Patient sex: M
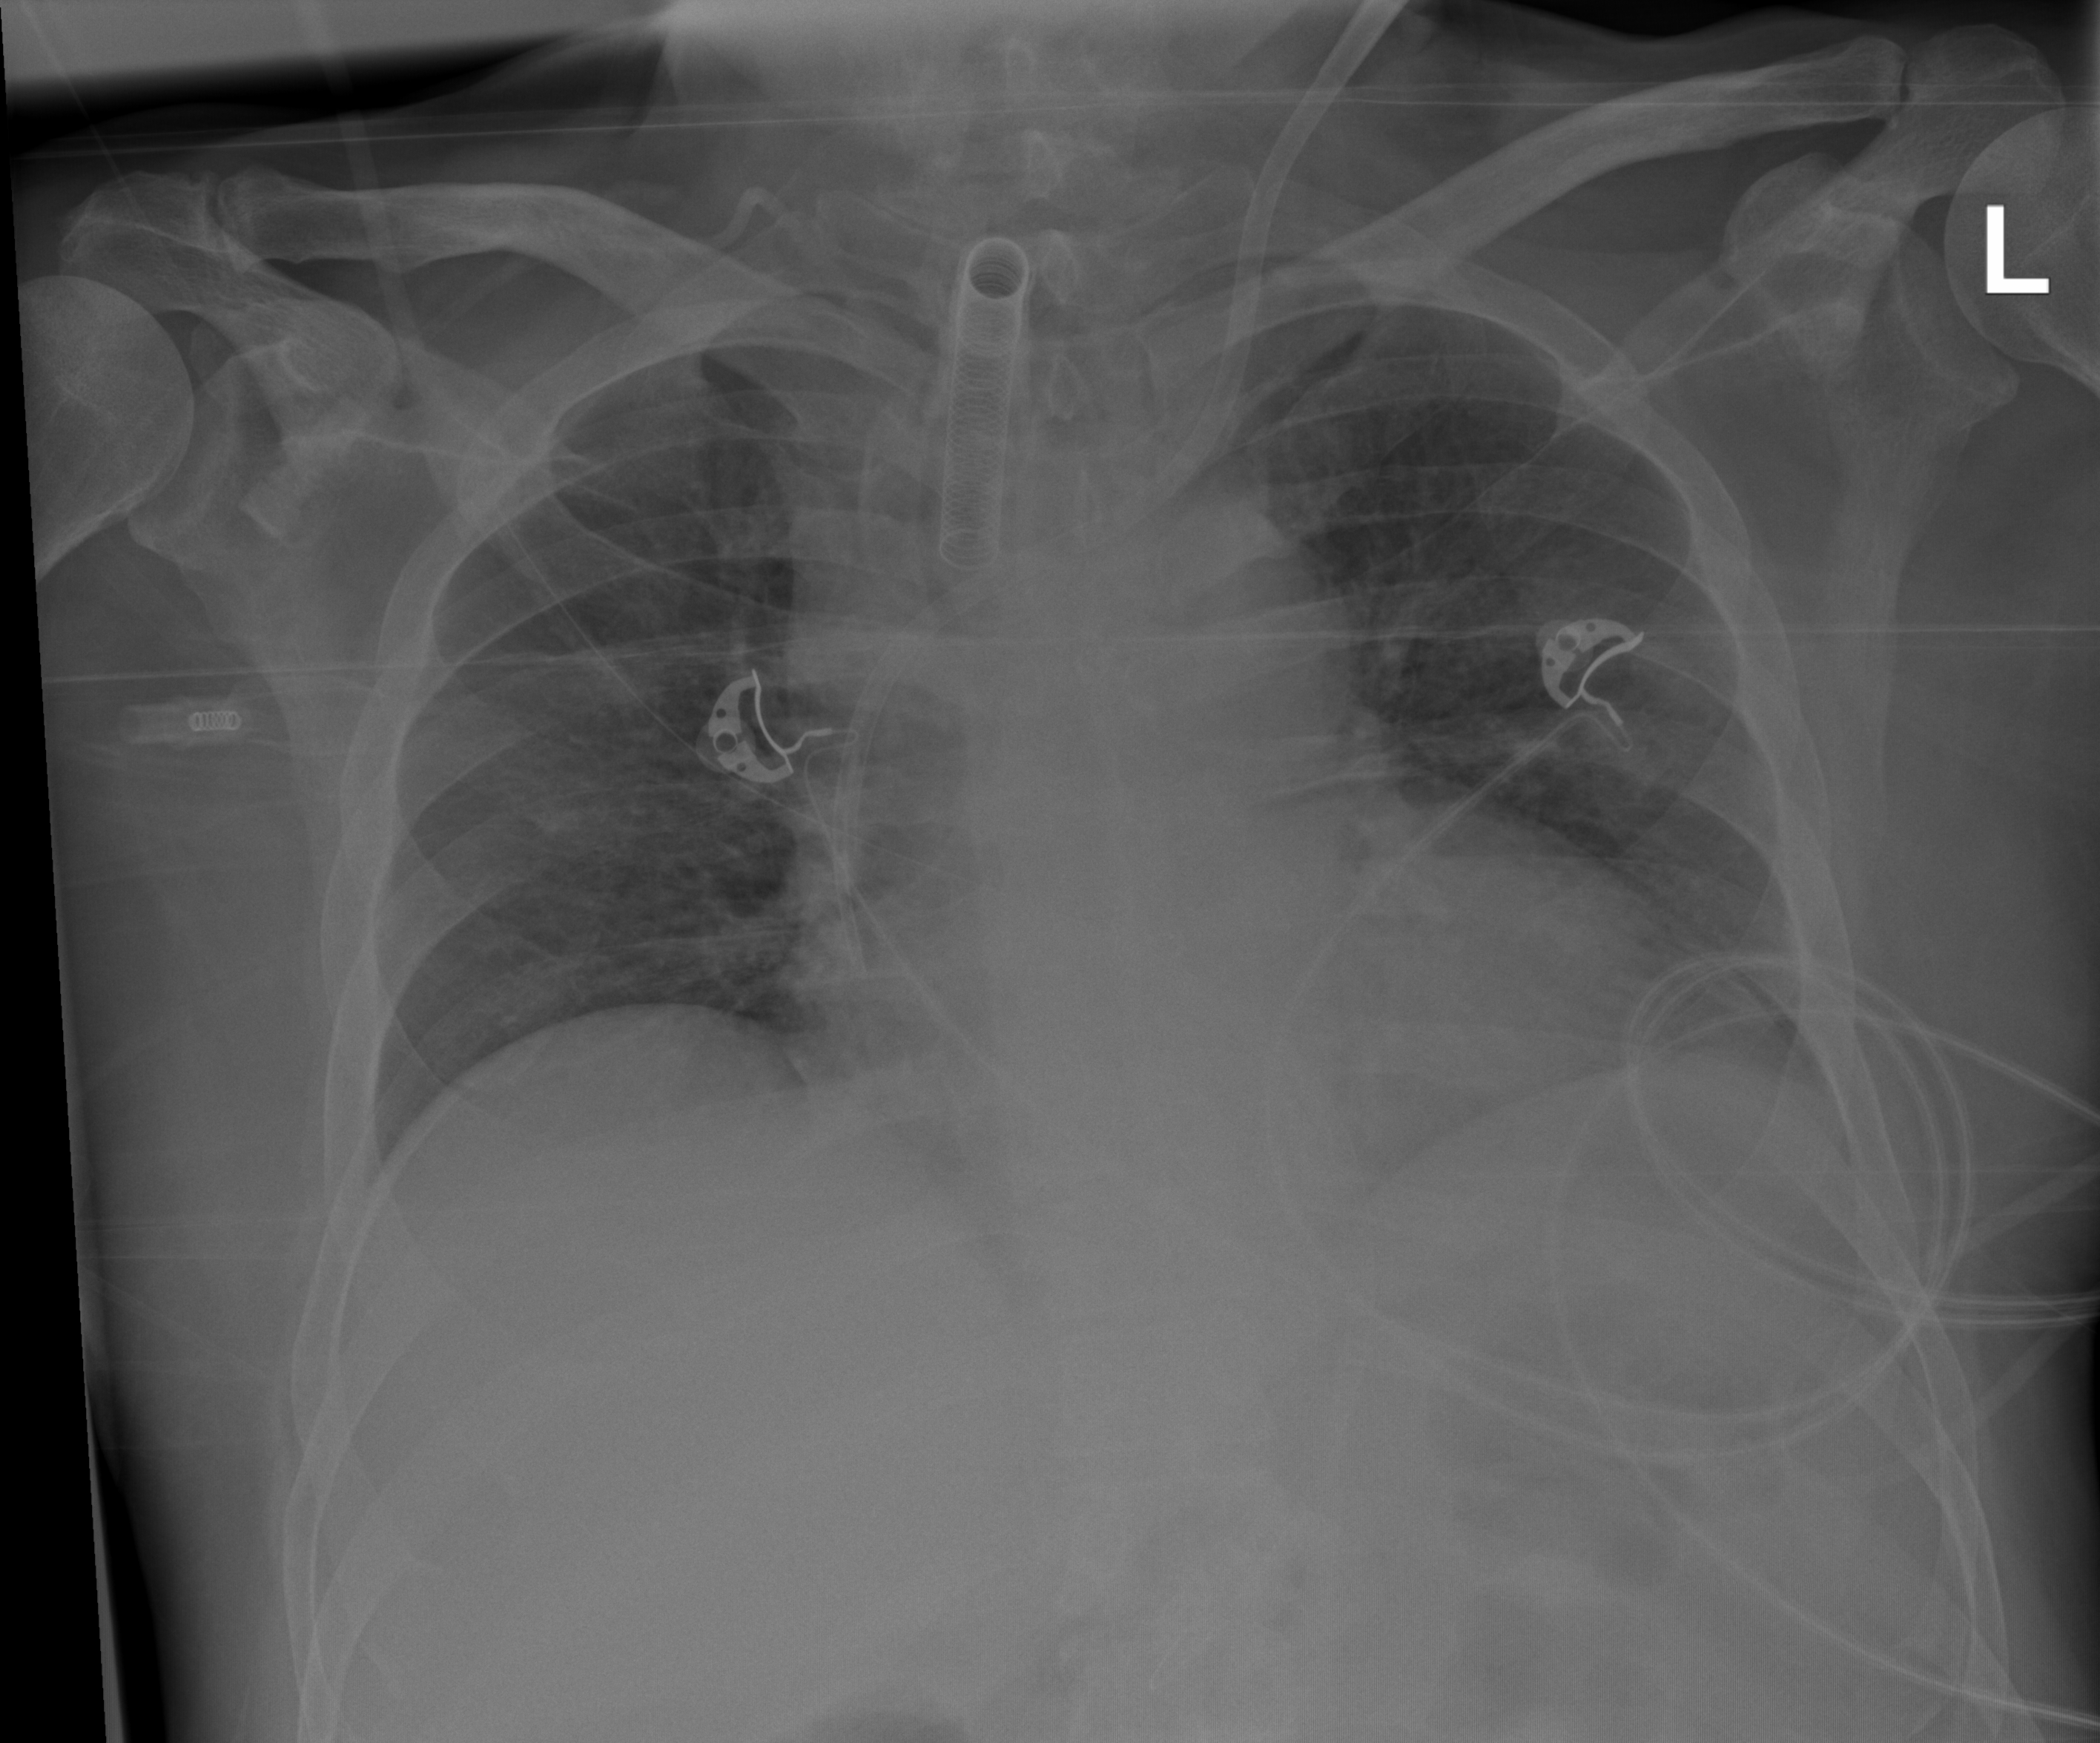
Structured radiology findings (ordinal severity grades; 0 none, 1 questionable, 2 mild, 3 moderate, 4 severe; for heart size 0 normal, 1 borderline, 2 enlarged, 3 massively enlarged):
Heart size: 2
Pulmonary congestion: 1
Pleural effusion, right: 0
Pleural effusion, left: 0
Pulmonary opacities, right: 0
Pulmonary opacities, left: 0
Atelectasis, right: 0
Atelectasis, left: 0